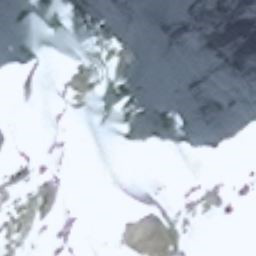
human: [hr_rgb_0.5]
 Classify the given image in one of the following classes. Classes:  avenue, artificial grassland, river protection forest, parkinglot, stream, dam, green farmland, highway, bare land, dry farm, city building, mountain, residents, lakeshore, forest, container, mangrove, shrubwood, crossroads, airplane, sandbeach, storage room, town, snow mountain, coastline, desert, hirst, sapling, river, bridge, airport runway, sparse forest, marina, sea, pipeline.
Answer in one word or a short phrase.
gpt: snow mountain